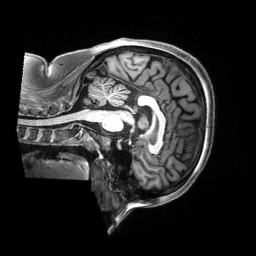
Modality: T1w
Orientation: sagittal
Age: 28
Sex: female
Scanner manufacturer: siemens
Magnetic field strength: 3 T
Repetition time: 2.5 s
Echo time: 0.00222 s